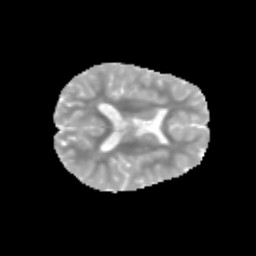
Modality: MD
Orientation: axial
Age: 9
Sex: female
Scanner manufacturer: siemens
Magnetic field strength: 3 T
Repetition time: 3.8 s
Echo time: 0.07 s